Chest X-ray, AP view. Patient: 64 years old, sex M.
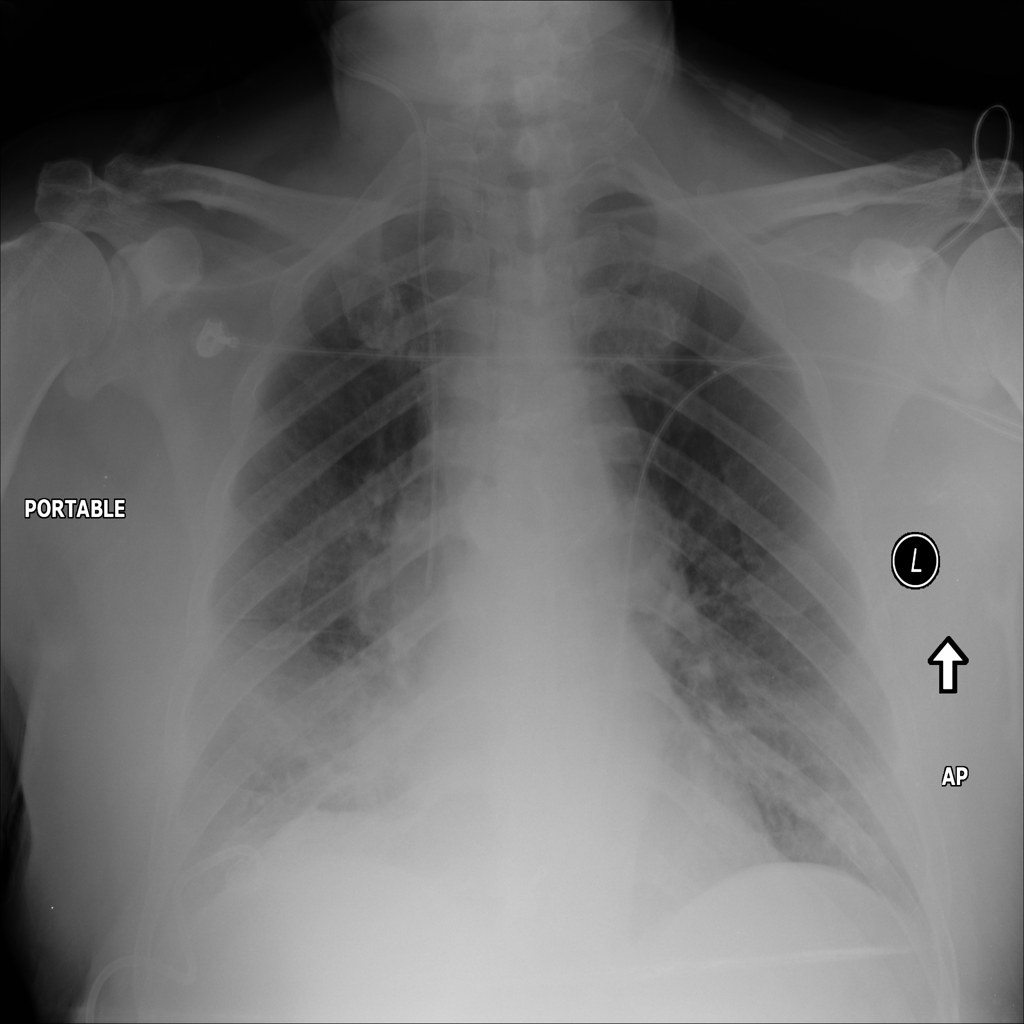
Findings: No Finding